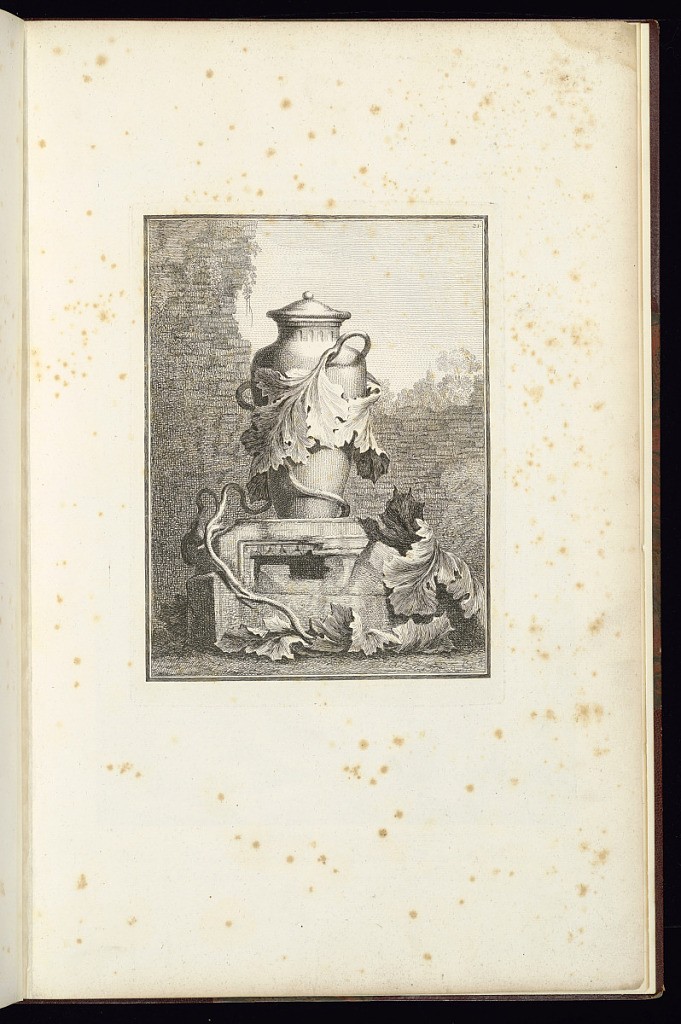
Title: Design for a Vase
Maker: Ennemond Alexandre Petitot, French, 1727 – 1801
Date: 1765
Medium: Etching on laid paper
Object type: Print
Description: Design for lidded vase with handles on a plinth, within a landscape with a stone wall and trees in the background. Large vine leaves wrap around the vase and the plinth, stemming from right handle of the vase. The plate is signed, dated and numbered.